Interaction volume radius: 10 \u00c5
Interaction volume height: 25 \u00c5
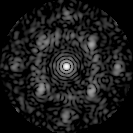
Disorder parameter: 0.6251